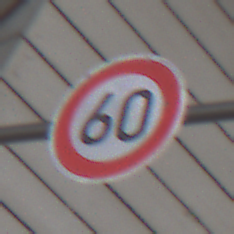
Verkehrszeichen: Geschwindigkeit60
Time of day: MorningAfternoon
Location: Roofed (Urban)
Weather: PartlyCloudy
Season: NotSpecified
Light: Natural